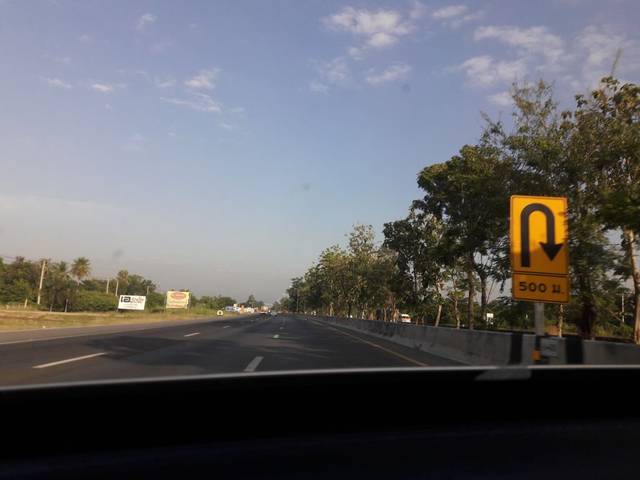
Region: Thailand
Coordinates: 14.679, 100.468